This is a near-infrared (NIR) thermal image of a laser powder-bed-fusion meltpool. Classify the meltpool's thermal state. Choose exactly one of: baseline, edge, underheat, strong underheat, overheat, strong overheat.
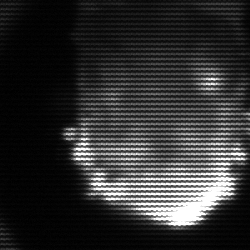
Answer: baseline